Aerial crown-view tile of a tropical tree (Barro Colorado Island, Panama), acquired 20240918:
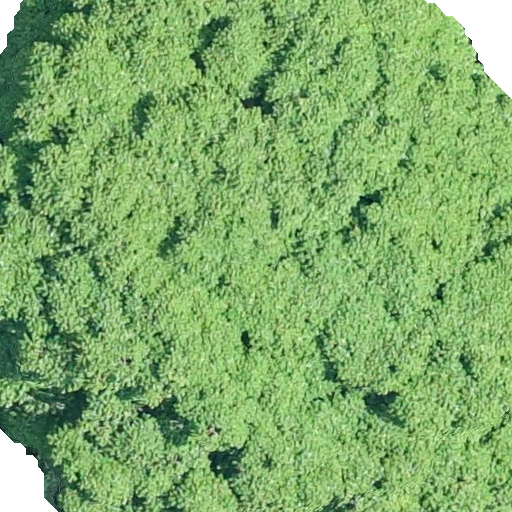
Species: Tachigali panamensis
GBIF accepted scientific name: Tachigali panamensis
Crown area: 541.932 m²